Aerial crown-view tile of a tropical tree (Barro Colorado Island, Panama), acquired 20250317:
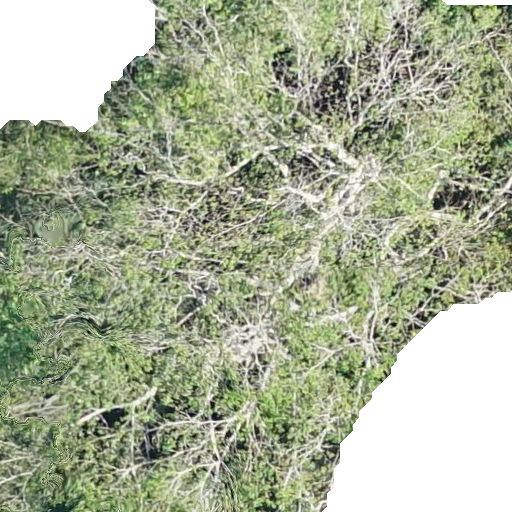
Species: Hura crepitans
GBIF accepted scientific name: Hura crepitans
Crown area: 476.267 m²